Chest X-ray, PA view. Patient: 46 years old, sex M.
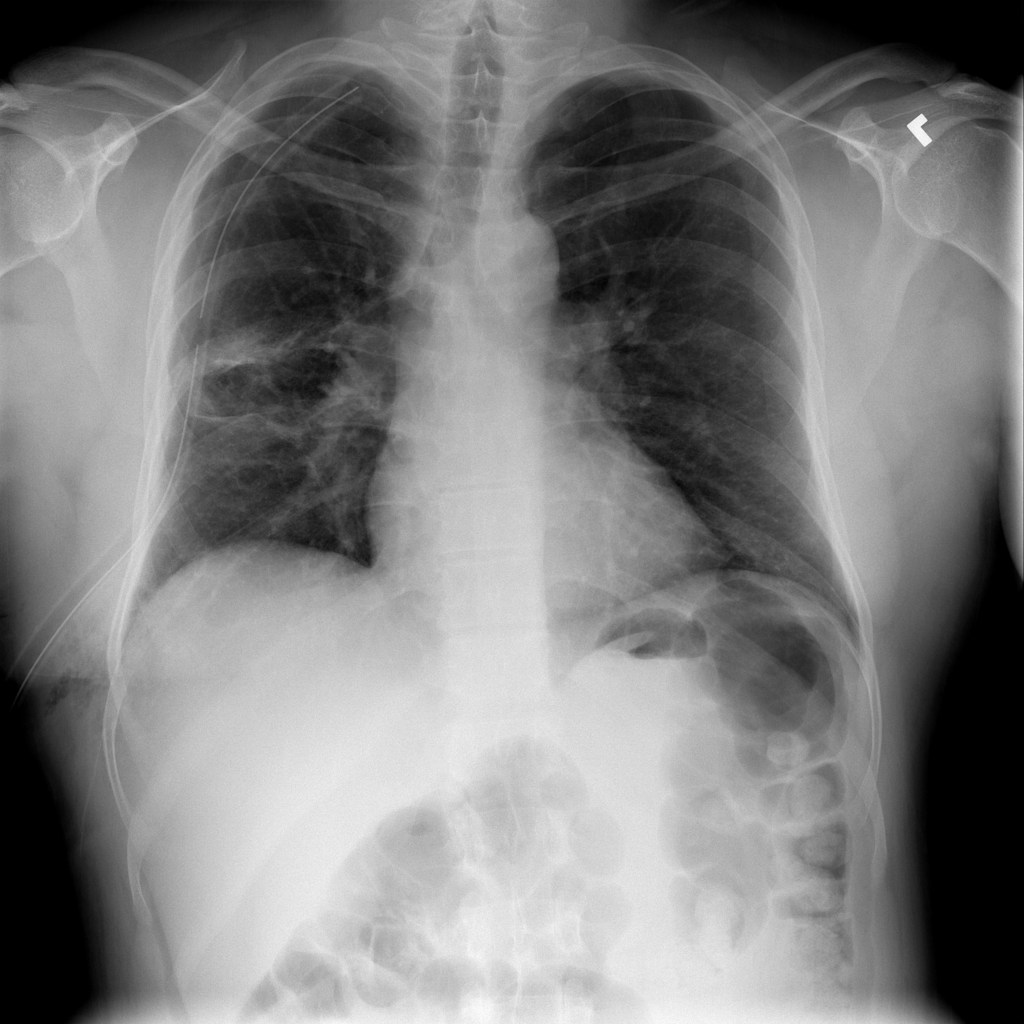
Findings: No Finding